Question: '''
#include "mainwindow.h"
#include "ui_mainwindow.h"
#include <QSettings>
#include <QDebug>
MainWindow::MainWindow(QWidget *parent) :
QMainWindow(parent),
ui(new Ui::MainWindow)
{
ui->setupUi(this);
QSettings * qsettings = new QSettings(":/config.ini",QSettings::IniFormat);
bool status = qsettings->value("preview","").toBool();
qDebug() << status;
}
MainWindow::~MainWindow()
{
delete ui;
}
'''

Once i could do it but now i don't know whats wrong. When i googled this problem i just saw that this impossible but i enshure that i did it before.
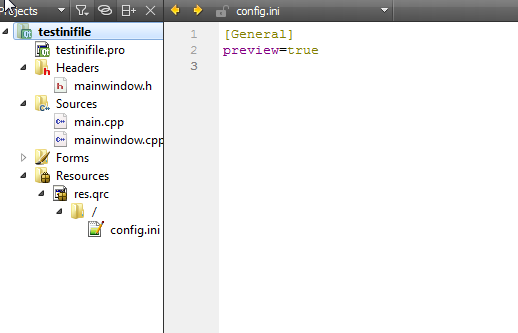
Answer: This works like a charm for me:
### main.qrc
'''
<!DOCTYPE RCC><RCC version="1.0">
<qresource>
<file>config.ini</file>
</qresource>
</RCC>
'''
### main.cpp
'''
#include <QSettings>
#include <QDebug>
int main()
{
QSettings settings(":/config.ini", QSettings::IniFormat);
qDebug() << settings.value("preview", false).toBool();
qDebug() << settings.value("non-existent", false).toBool();
return 0;
}
'''
### main.pro
'''
TEMPLATE = app
TARGET = main
QT = core
SOURCES += main.cpp
RESOURCES += main.qrc
'''
### Build and Run
'''
qmake && make && ./main
'''
### Output
'''
true
false
'''